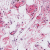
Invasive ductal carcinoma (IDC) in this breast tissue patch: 0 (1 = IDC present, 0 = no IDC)